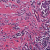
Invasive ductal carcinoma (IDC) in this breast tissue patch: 0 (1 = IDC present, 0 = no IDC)